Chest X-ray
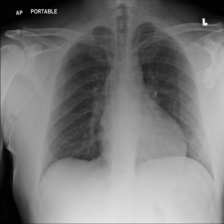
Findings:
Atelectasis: negative
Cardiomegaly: negative
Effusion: negative
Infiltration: negative
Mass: negative
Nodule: negative
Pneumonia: negative
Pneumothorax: negative
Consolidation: negative
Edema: negative
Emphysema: negative
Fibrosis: negative
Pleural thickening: negative
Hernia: negative